Aerial crown-view tile of a tropical tree (Barro Colorado Island, Panama), acquired 20250616:
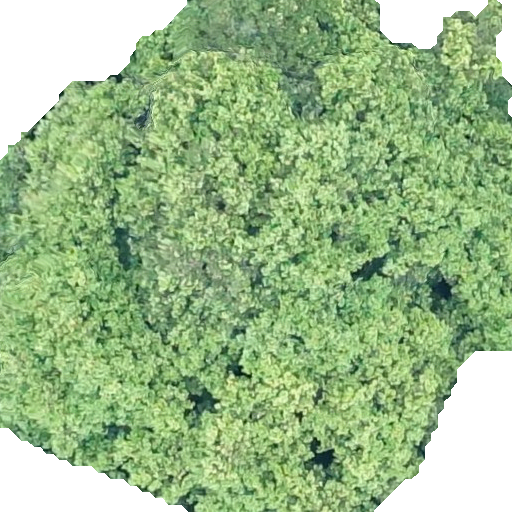
Species: Prioria copaifera
GBIF accepted scientific name: Prioria copaifera
Crown area: 353.497 m²